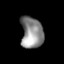
Tissue: lung
Cell type: Smooth muscle cells
Senescence score: 0.641
Nuclear area (px): 683
Mean DAPI intensity: 139.947